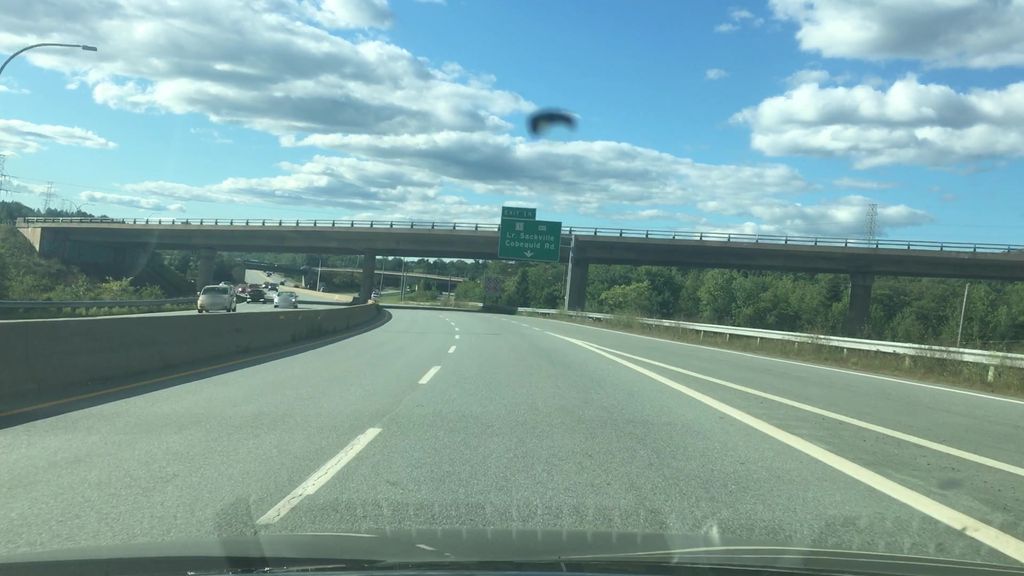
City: halifax